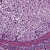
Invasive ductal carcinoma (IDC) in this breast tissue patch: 1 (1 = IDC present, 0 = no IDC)